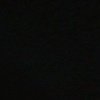
Label: space